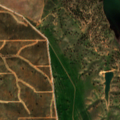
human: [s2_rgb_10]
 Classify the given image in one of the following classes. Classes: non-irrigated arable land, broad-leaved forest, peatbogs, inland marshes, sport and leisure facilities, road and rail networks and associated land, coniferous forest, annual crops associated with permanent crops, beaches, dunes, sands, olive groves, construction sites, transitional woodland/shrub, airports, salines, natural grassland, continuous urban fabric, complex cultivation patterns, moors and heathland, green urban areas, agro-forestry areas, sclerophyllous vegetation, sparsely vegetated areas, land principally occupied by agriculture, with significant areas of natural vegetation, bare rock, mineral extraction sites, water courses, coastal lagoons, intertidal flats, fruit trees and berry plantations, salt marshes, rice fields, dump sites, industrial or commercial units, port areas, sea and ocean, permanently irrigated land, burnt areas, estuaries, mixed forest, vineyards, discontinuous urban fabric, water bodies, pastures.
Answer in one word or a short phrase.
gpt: permanently irrigated land, olive groves, pastures, agro-forestry areas, water bodies